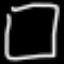
Label: square